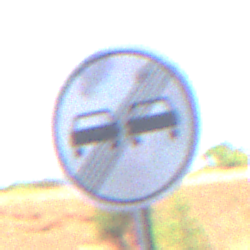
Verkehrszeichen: EndeUeberholverbot
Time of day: Midday
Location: Roofed (Underpass)
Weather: Clear
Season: NotSpecified
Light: Natural